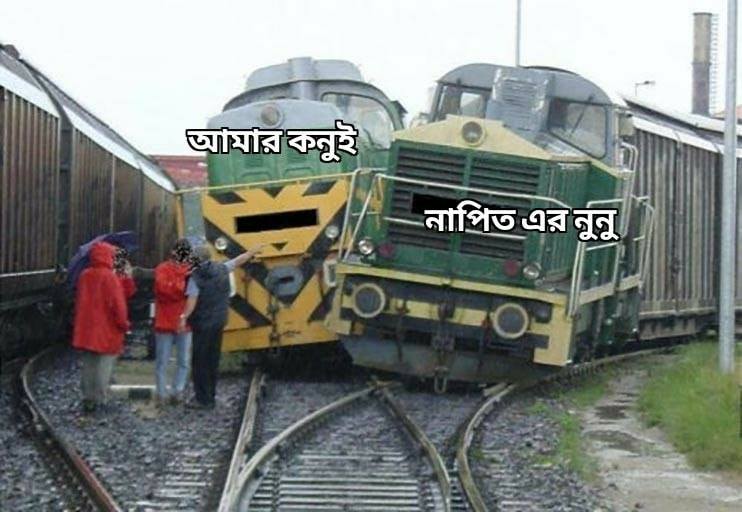
Caption: আমার কনুই        নাপিত এর নুনু
Label: non-hate